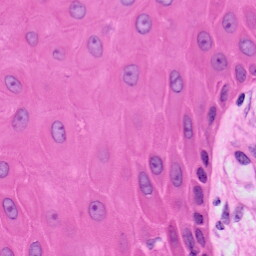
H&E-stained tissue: Skin